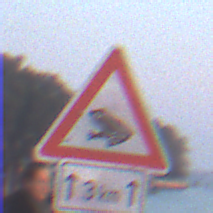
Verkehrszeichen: AmphibienwanderungRechts
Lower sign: LaengeEinerStrecke2
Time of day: SunriseSunset
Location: Outdoor (Urban)
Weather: Clear
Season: NotSpecified
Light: Natural